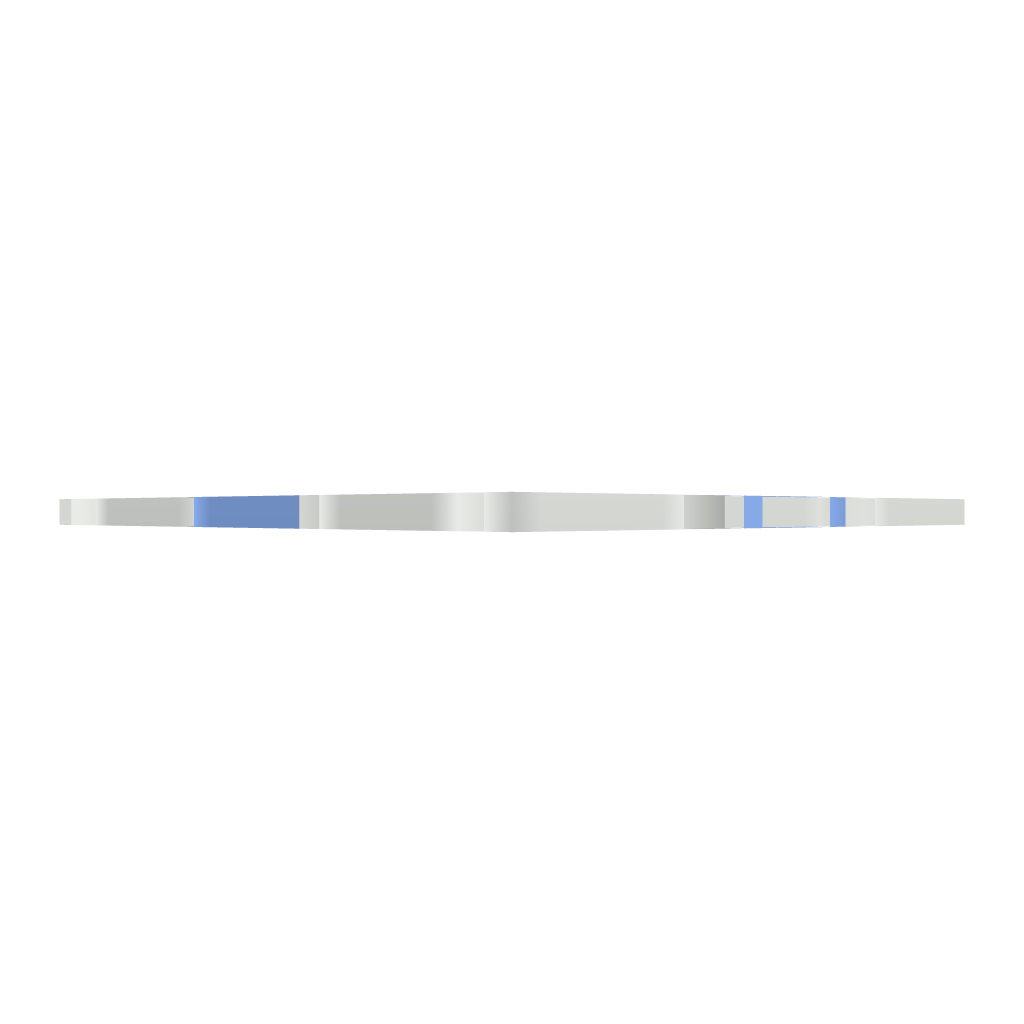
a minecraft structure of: Large Igloo